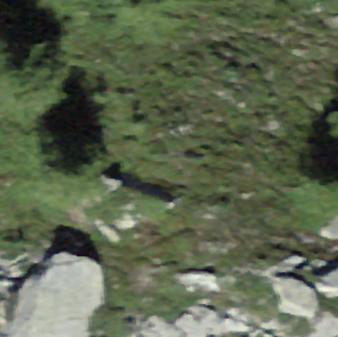
Label: bouldering_area